九年级 · 解析几何
如图, 隧道的截面是抛物线, 可以用 $y=-\frac{1}{8} x^{2}+5$ 表示, 该遂道内设双行道, 一辆货运汽车载一长方体集装箱后高为 $h$ 米, 宽为 4 米, 如果要安全通过隧道, $h$ 应满足 $\qquad$ .

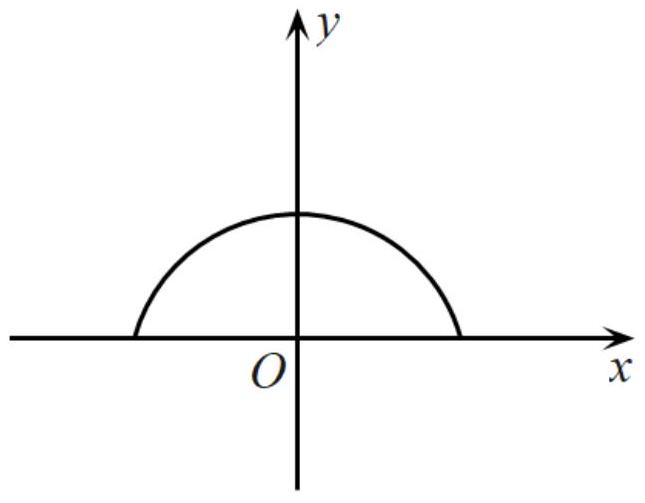
答案:  $0<h<3$

解析: 根据 $y=-\frac{1}{8} x^{2}+5$, 对称轴为 $y$ 轴, 根据汽车宽为 4 米, 则当 $x=4$ 时, $y<3$, 即可.

【详解】 $\because y=-\frac{1}{8} x^{2}+5$, 汽车宽为 4 米,

$\therefore$ 当 $x=4$ 时, $y=3$,

$\therefore h<3$.

$\because 0<h$,

$\therefore 0<h<3$

故答案为: $0<h<3$.

【点睛】本题考查二次函数的知识, 解题的关键是掌握二次函数的图象和性质, 二次函数的对称性.